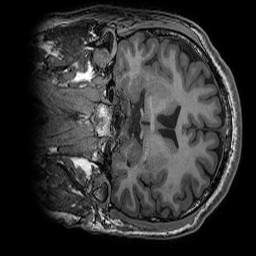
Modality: T1w
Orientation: coronal
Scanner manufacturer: ge
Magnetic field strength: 3 T
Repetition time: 0.008156 s
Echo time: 0.00318 s